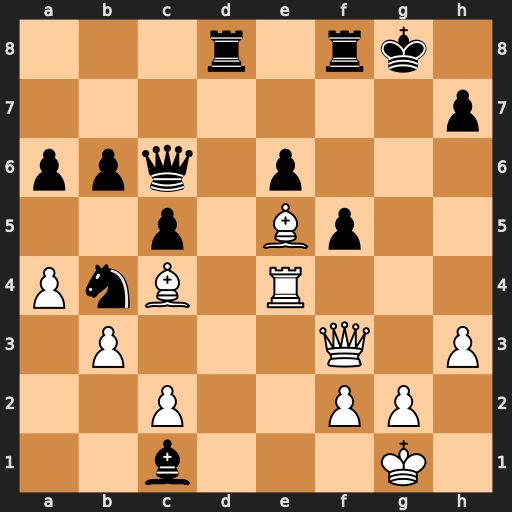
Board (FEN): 3r1rk1/7p/ppq1p3/2p1Bp2/PnB1R3/1P3Q1P/2P2PP1/2b3K1
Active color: w
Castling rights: -
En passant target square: -
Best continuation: Qg3+ Kf7 Qg7+ Ke8 Be2 Rd7 Bh5+